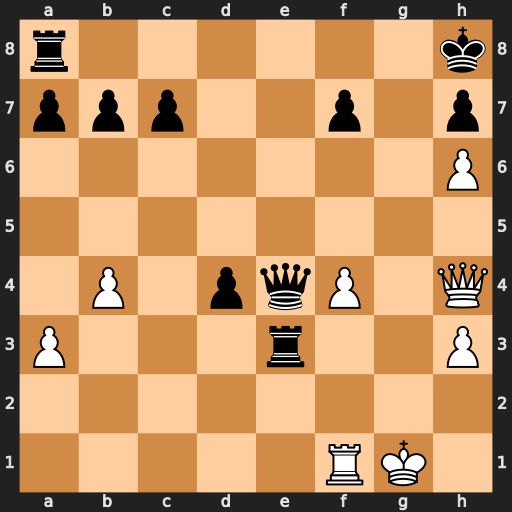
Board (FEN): r6k/ppp2p1p/7P/8/1P1pqP1Q/P3r2P/8/5RK1
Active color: w
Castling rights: -
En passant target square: -
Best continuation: Qf6+ Kg8 Qg7#